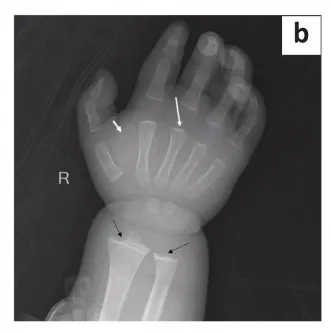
Frontal radiograph of the right wrist (b) showing a delayed appearance of ossification centres for the carpal bones. Bone age corresponded to more than 1 year and less than 4 years. Metacarpal epiphyseal ends show a small spike-like projection extending into the growth plate (long white arrow). Irregularity of the growth plate is seen along the distal end of the radius and ulna (black arrows) and there is soft tissue hypertrophy (small white arrow).
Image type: radiology (x_ray)